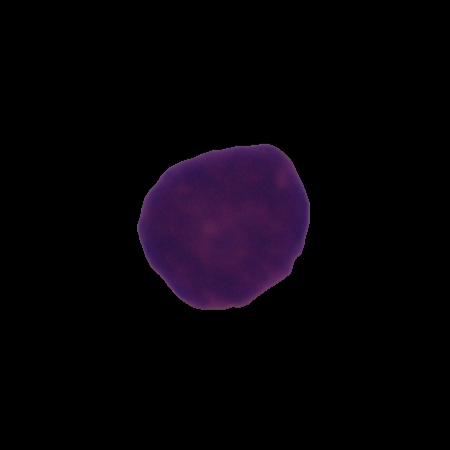
Label: healthy